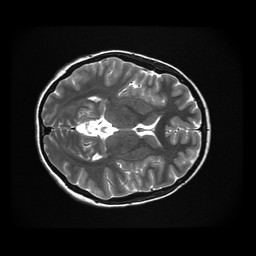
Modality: T2w
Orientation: axial
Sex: female
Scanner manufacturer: ge
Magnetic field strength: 3 T
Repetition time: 5 s
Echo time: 0.1019 s